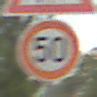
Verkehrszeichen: Geschwindigkeit50
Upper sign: Gegenverkehr
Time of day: MorningAfternoon
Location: Outdoor (Suburban)
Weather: PartlyCloudy
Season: NotSpecified
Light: Natural